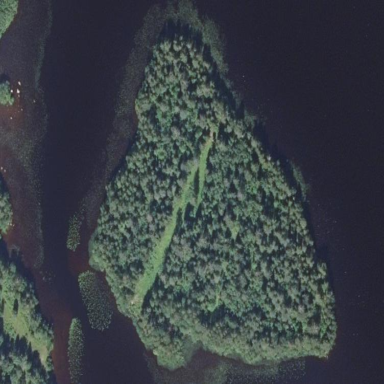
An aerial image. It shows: Island covered with woodland.